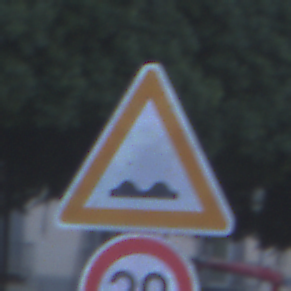
Verkehrszeichen: UnebeneFahrbahn
Zusatzzeichen unten: Geschwindigkeit30
Umgebung: Outdoor, Urban
Tageszeit: SunriseSunset
Wetter: PartlyCloudy
Licht: Natural
Jahreszeit: NotSpecified
Kontrast: LowContrast